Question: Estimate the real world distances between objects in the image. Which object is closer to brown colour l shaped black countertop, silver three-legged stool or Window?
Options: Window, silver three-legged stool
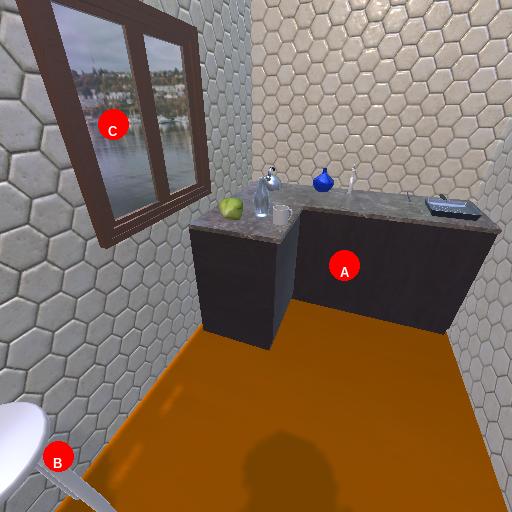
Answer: Window